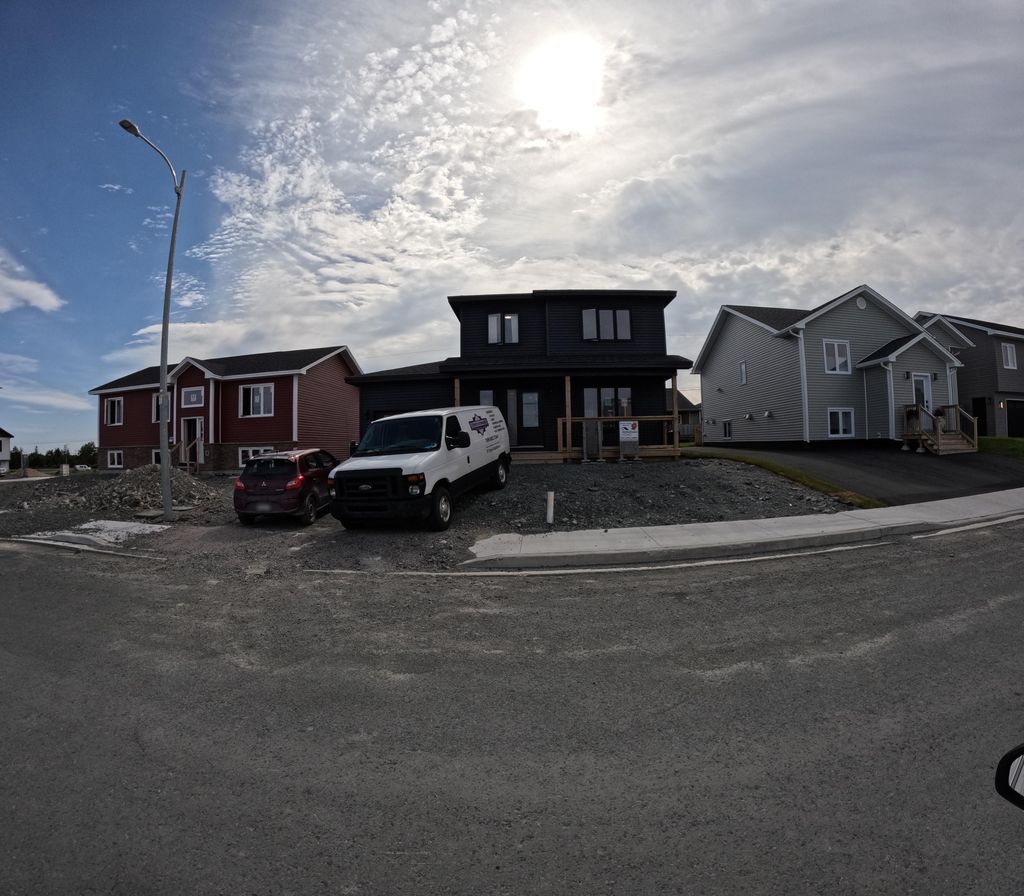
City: st_johns